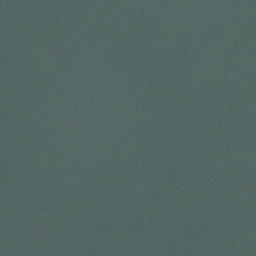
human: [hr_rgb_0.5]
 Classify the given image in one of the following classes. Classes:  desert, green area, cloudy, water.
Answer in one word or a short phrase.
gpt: cloudy